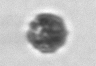
Label: coccolithophorid